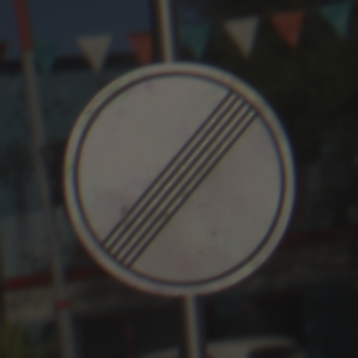
Verkehrszeichen: EndeSaemtlicherBegrenzungen
Umgebung: Outdoor, Special
Tageszeit: MorningAfternoon
Wetter: PartlyCloudy
Licht: Natural
Jahreszeit: NotSpecified
Kontrast: HighContrast